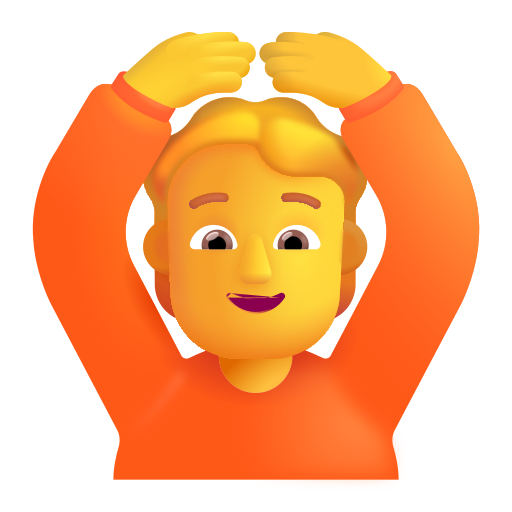
person gesturing ok color default